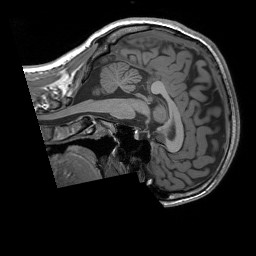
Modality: T1w
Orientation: sagittal
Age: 18
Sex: female
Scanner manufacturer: siemens
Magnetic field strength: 3 T
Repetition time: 1.9 s
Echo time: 0.00252 s